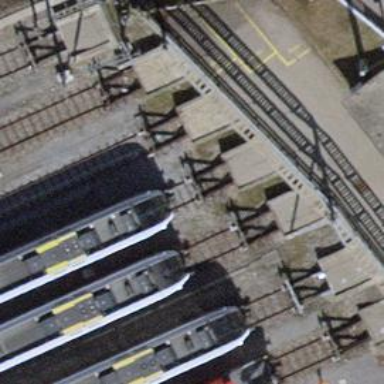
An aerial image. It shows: Railway buffer stop.